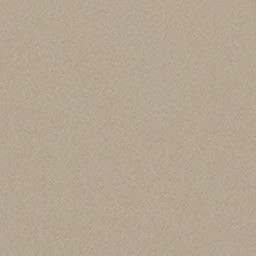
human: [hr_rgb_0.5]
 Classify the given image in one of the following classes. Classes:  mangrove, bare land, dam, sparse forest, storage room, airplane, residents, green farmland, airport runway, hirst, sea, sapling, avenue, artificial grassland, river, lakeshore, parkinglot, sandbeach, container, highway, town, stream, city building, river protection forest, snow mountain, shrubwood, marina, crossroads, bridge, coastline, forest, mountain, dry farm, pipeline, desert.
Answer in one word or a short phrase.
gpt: desert